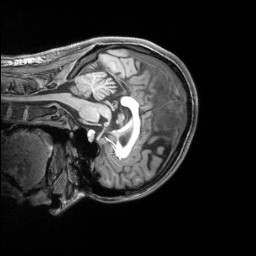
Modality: T1w
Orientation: sagittal
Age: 24
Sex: female
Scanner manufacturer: siemens
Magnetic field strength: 3 T
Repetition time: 2.4 s
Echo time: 0.00219 s